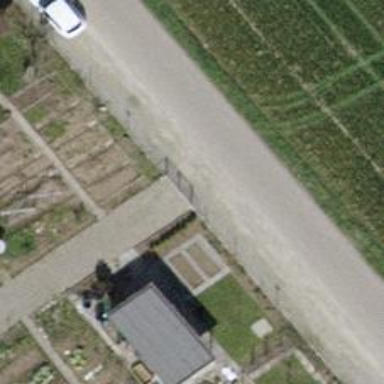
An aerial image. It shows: Gate.